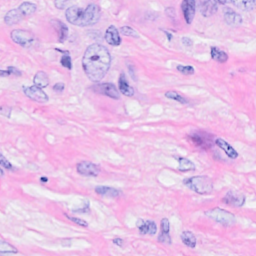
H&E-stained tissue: Breast